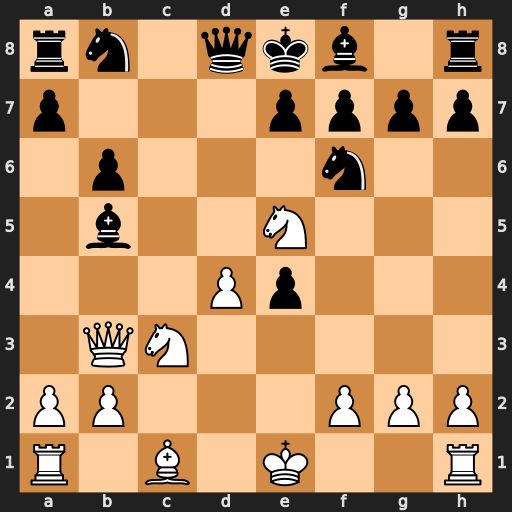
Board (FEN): rn1qkb1r/p3pppp/1p3n2/1b2N3/3Pp3/1QN5/PP3PPP/R1B1K2R
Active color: w
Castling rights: KQkq
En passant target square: -
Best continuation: Qxf7#